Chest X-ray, PA view. Patient: 56 years old, sex M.
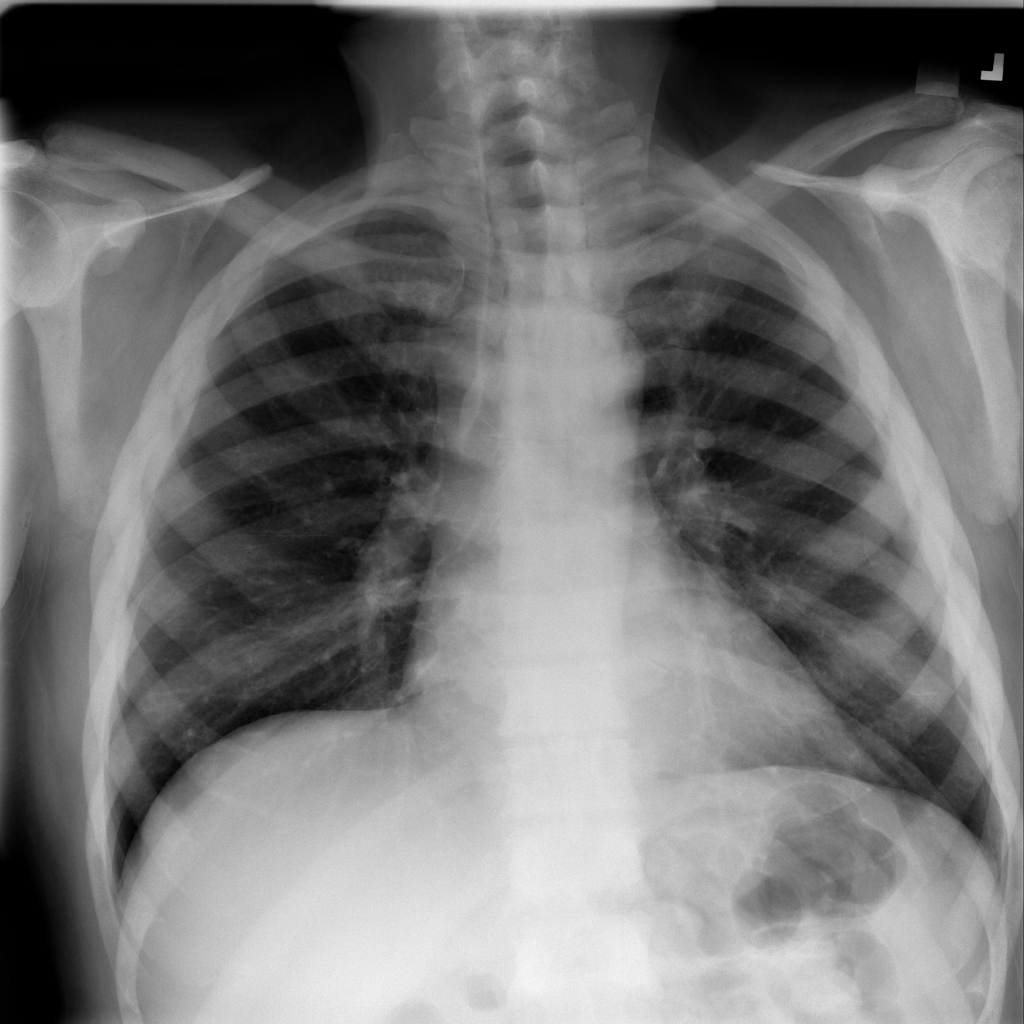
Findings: No Finding